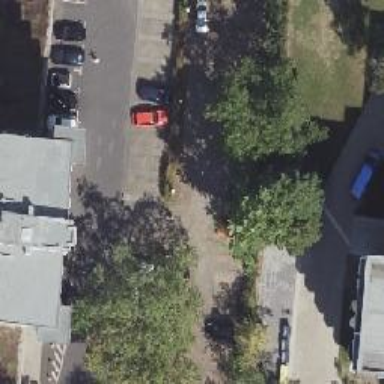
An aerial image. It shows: Street-side parking area.